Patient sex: M
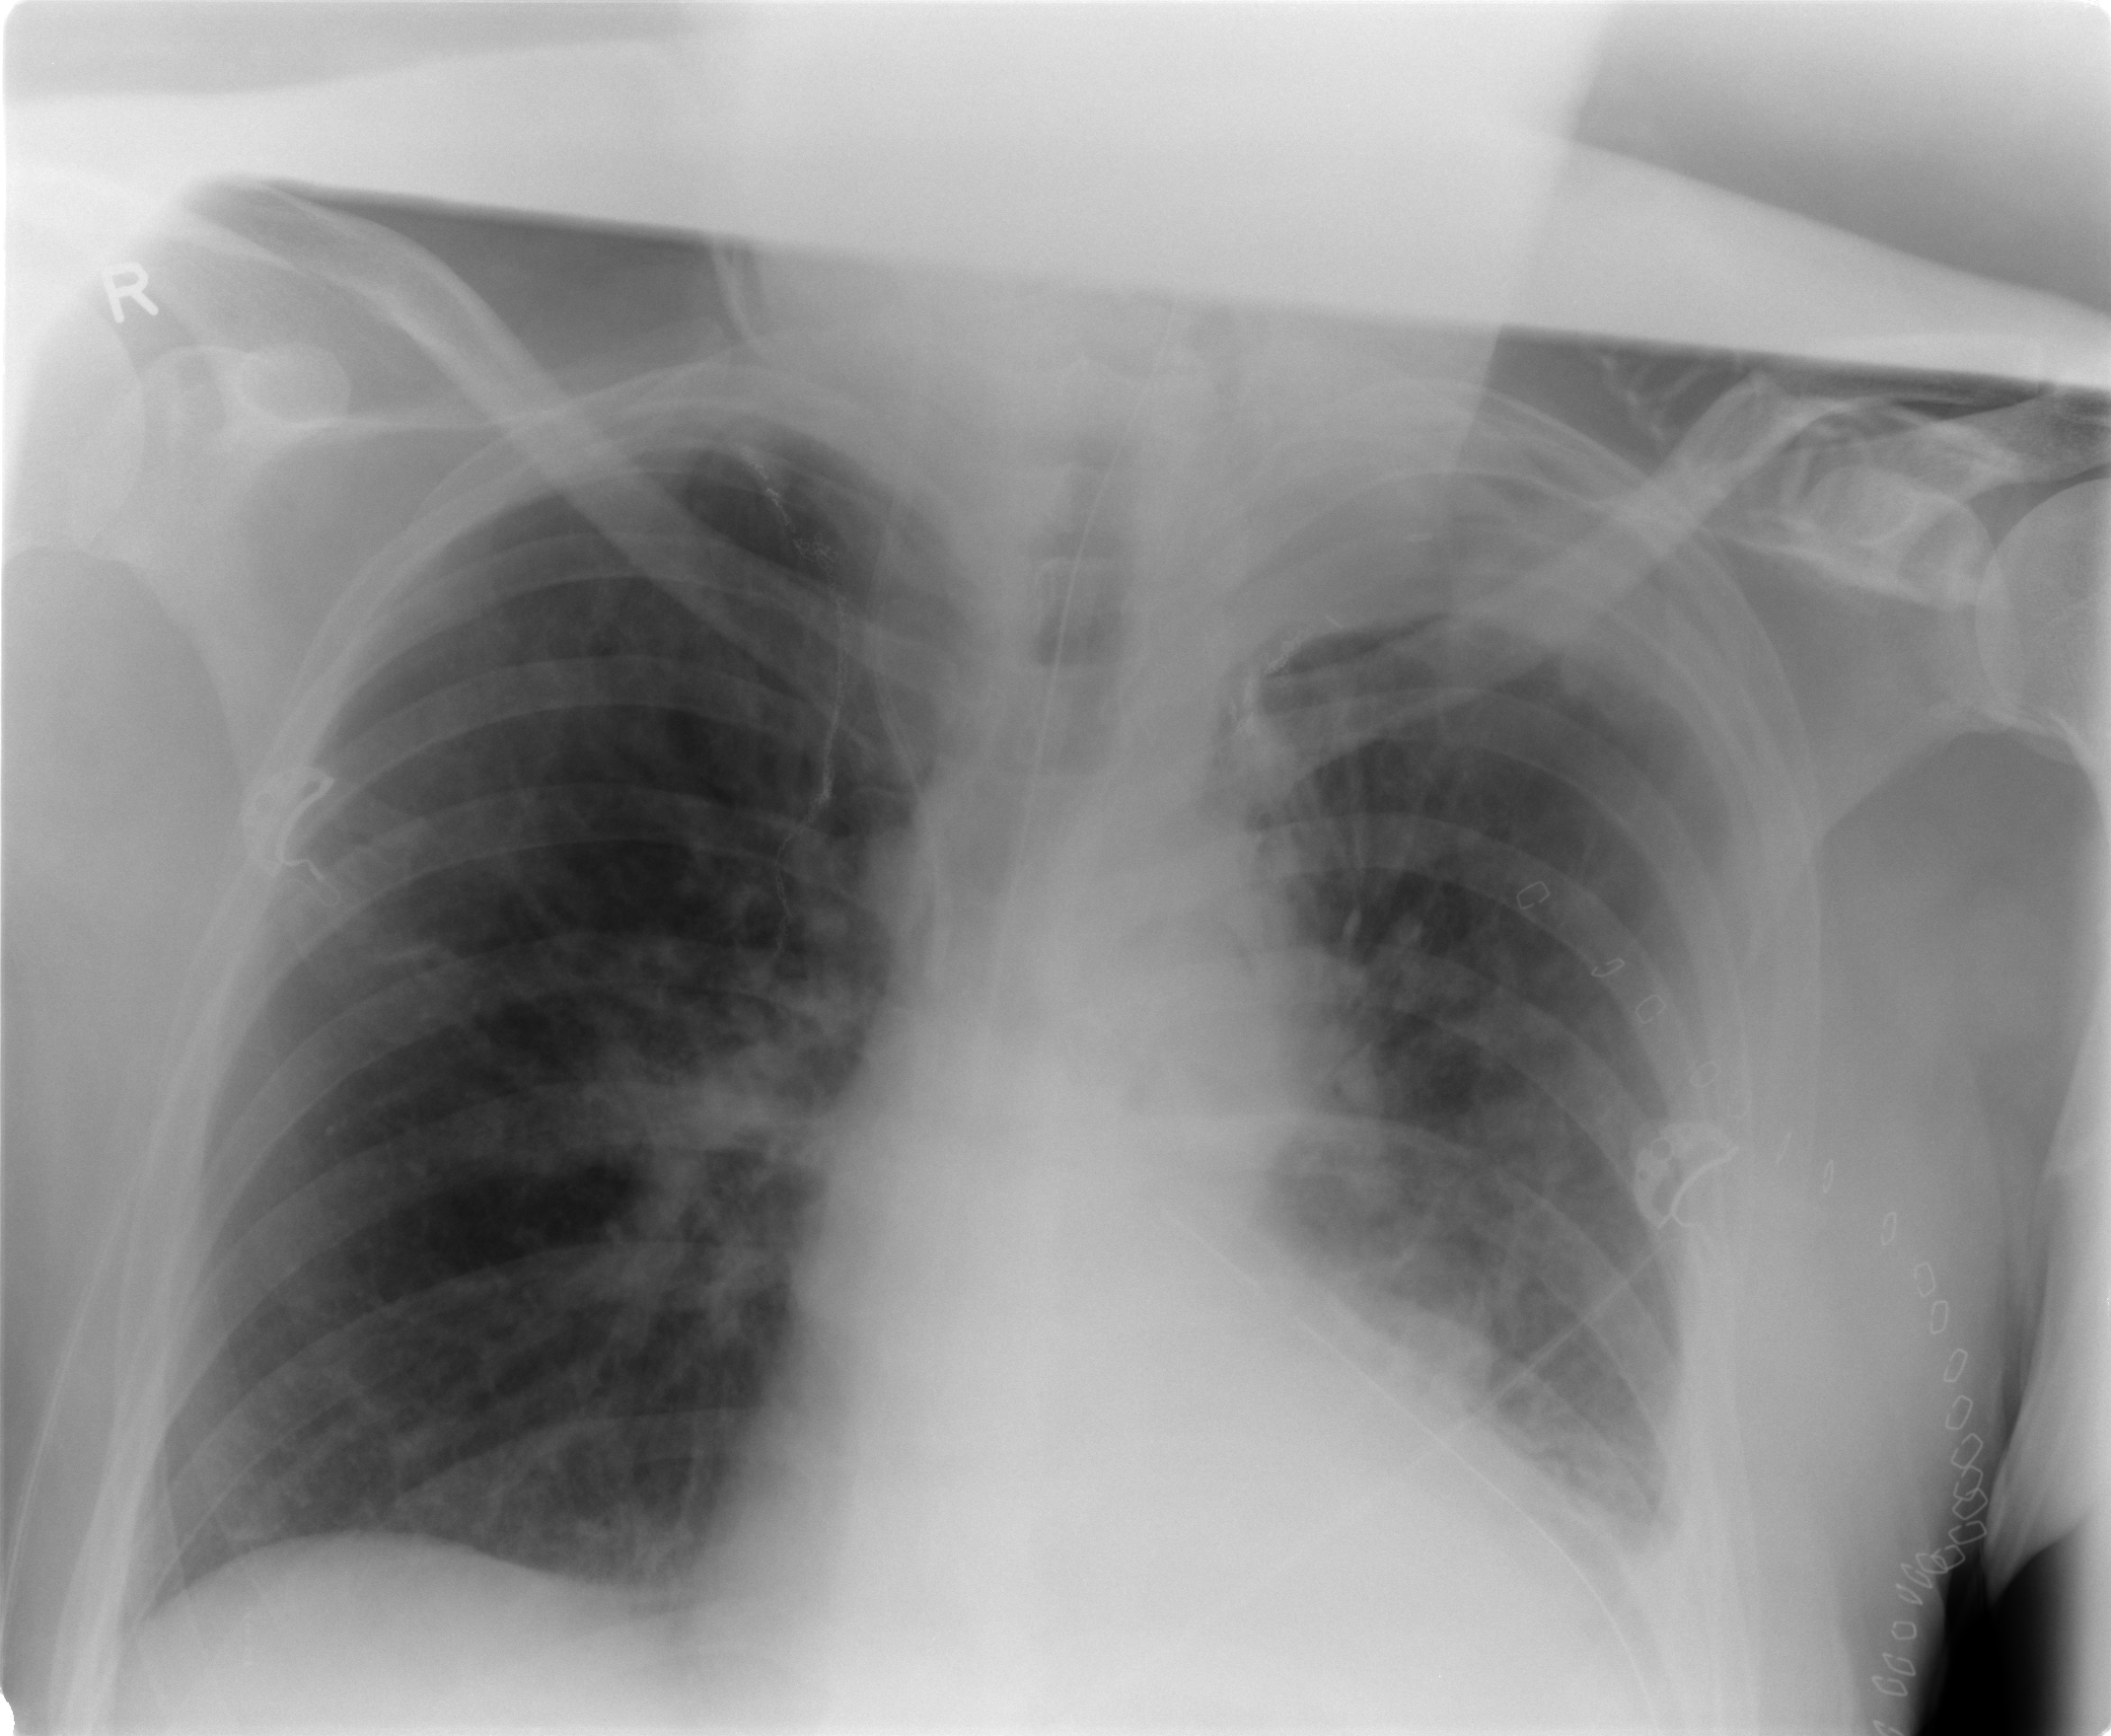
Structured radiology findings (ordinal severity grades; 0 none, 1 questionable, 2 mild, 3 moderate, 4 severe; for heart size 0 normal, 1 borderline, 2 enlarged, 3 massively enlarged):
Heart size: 2
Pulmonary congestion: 2
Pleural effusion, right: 0
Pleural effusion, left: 2
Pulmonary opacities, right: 0
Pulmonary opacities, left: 0
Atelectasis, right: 0
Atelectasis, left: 2